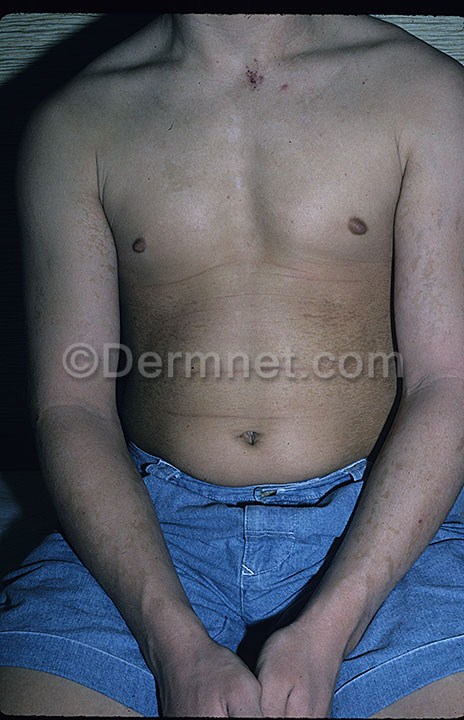
Disease: Tinea Ringworm Candidiasis and other Fungal Infections